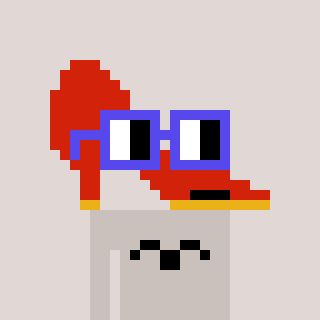
a pixel art character with square blue glasses, a highheel-shaped head and a foggrey-colored body on a warm background